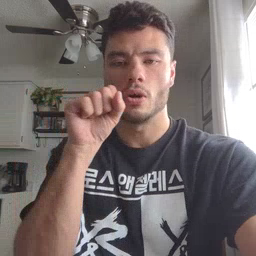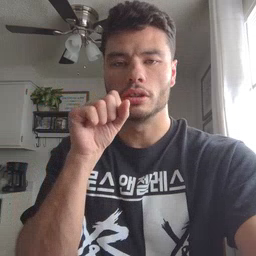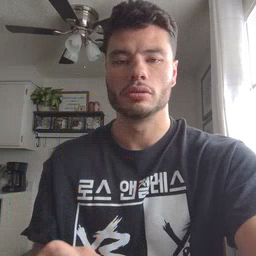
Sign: carrot